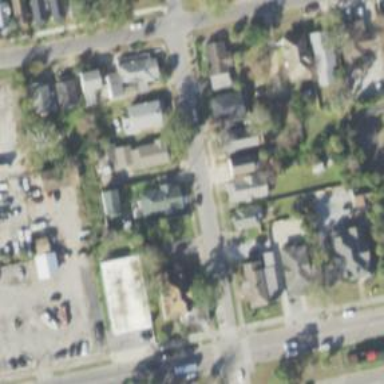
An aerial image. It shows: Single-family residential area.